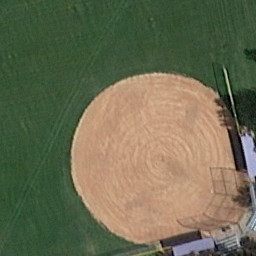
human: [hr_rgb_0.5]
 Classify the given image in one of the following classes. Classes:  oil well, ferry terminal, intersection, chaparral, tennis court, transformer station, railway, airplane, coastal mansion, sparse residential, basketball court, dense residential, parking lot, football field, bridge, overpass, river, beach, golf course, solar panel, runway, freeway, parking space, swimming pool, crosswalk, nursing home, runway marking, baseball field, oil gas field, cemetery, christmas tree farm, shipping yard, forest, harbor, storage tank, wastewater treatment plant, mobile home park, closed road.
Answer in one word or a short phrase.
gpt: baseball field